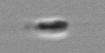
Label: flagellate_morphotype3